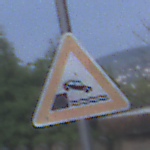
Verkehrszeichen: Ufer
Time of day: SunriseSunset
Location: Outdoor (Urban)
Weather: PartlyCloudy
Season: NotSpecified
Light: Natural